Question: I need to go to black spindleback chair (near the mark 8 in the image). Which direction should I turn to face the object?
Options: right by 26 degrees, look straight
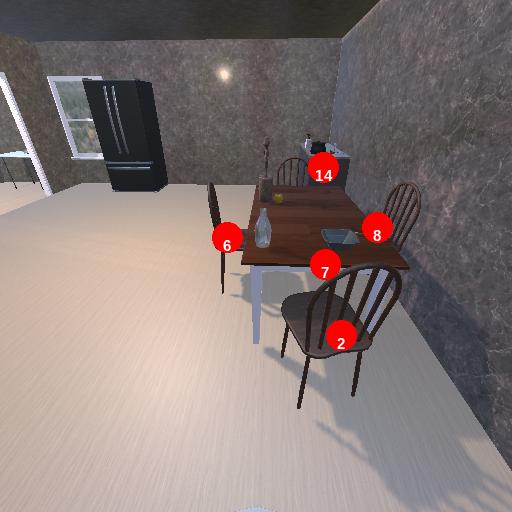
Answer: right by 26 degrees